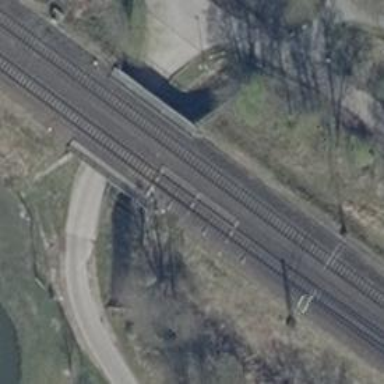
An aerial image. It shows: Railway bridge with electrified contact lines.